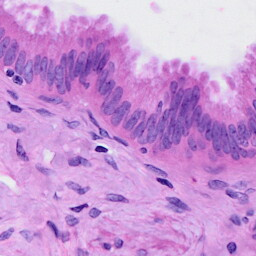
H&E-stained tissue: Cervix